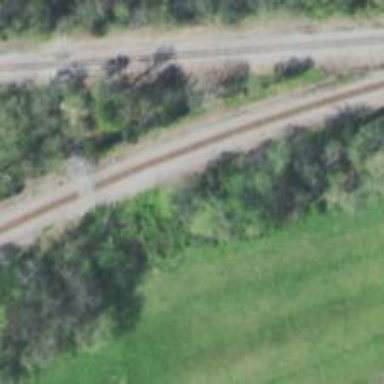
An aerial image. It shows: Railway with milepost labeled as 00C.